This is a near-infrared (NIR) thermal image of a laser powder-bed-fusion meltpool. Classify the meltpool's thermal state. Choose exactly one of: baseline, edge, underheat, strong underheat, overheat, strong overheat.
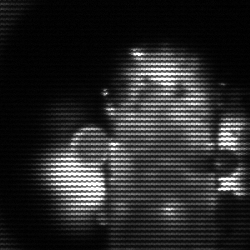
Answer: strong underheat